Question: When I created new android project in my visual studio 2012, this error came out. I already re installed my xamarin.android but still I'am getting this error. How could I fix this?

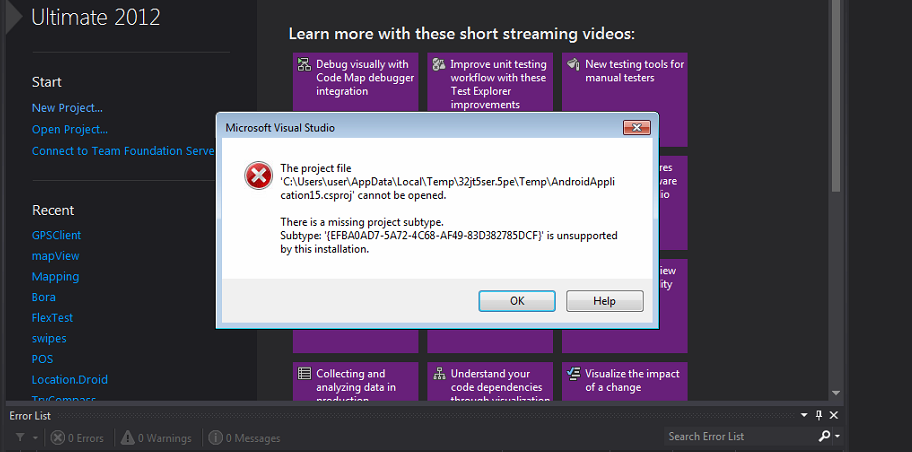
Answer: I already solved my problem I just uninstalled the xamarin.android and visual studio 2012 then reinstalled it